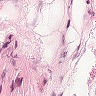
Metastatic tissue present: no